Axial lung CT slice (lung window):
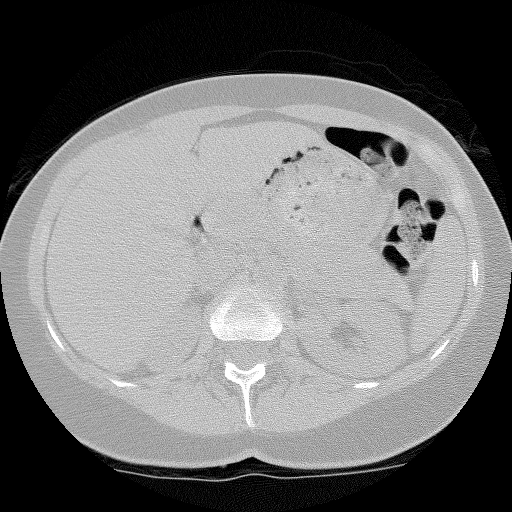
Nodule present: no